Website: ulta-beauty
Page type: customer-info-address
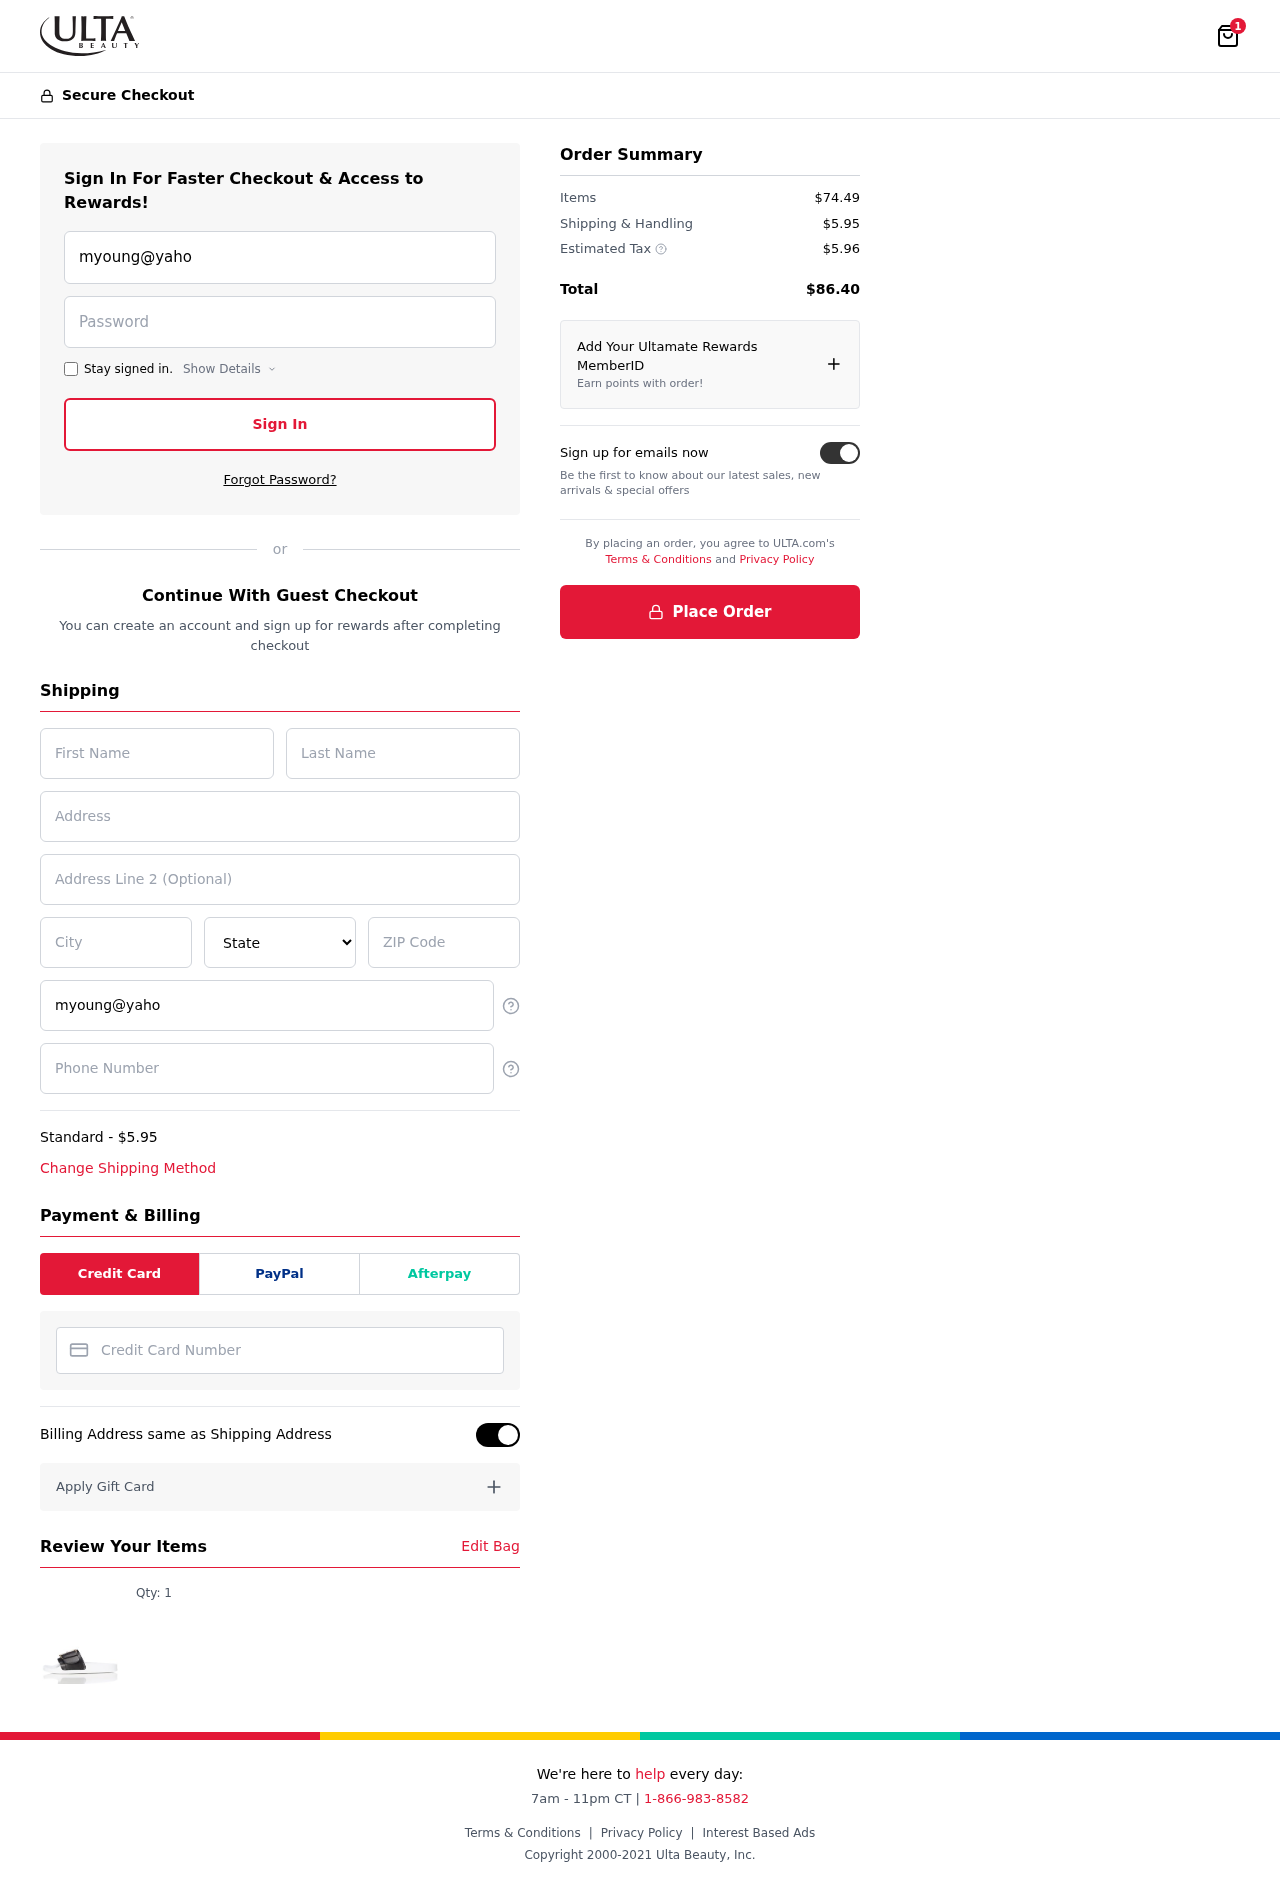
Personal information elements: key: PII_CARD_NUMBER
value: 2298 0534 8376 5794
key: PII_CITY
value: Andersonview
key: PII_EMAIL
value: myoung@yahoo.com
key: PII_FIRSTNAME
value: Melvin
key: PII_LASTNAME
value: Young
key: PII_PHONE
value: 7756432393
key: PII_POSTCODE
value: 32654
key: PII_STATE
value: Kentucky
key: PII_STREET
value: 849 Andrew Forge
Product elements: key: PRODUCT1_QUANTITY
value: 1
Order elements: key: ORDER_NUM_ITEMS
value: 1
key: ORDER_SHIPPING_COST
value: $5.95
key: ORDER_ITEMS_TOTAL
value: $74.49
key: ORDER_SHIPPING_COST2
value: $5.95
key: ORDER_TAX
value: $5.96
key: ORDER_TOTAL
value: $86.40